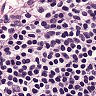
Metastatic tissue present: no